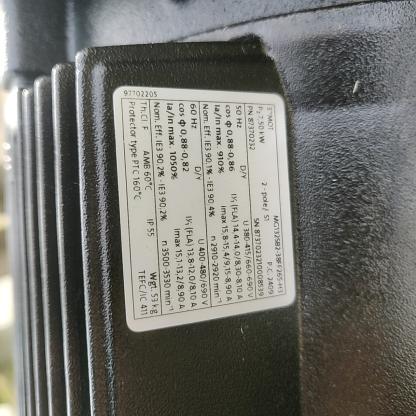
Klasa: tabliczka-znamionowa